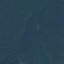
Label: Forest